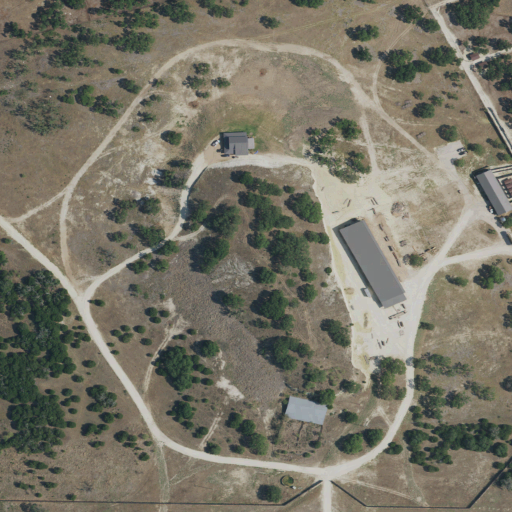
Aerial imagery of mountain in Texas named Lookout Mountain containing shrub, barren land, grassland, open development, deciduous forest, evergreen forest, and low intensity development